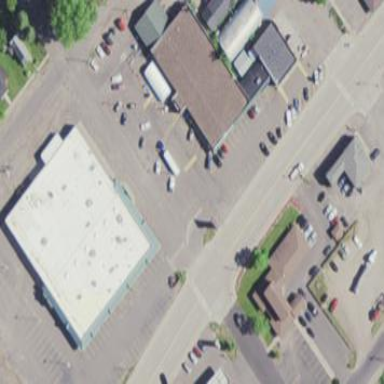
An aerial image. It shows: Hardware shop located in building.